Question: This pertains to:
- -
Error:
> TF270003: Failed to copy. Ensure the source directory \TFSFileStore\TFSBuild\Xxx\Yyy\_PublishedWebsites\Zzz exists and that you have the appropriate permissions.
'_PublishedWebsites' does not exist. The problem is that it isn't being created by MSBuild. Even if I were to manually create those folders, the files don't get copied there.
We just upgraded from Visual Studio 2010 to 2013.
---
After perusing the log files, it seems as though the wrong MSBuild is being used. It's using:
'''
C:\Windows\Microsoft.NET\Framework4.0.30319\MSBuild.exe
'''
when it should be using:
'''
C:\Program Files (x86)\MSBuild
.0\Binmd64\MSBuild.exe
'''
Any ideas on how to get TFS to use the correct MSBuild executable?
---
I followed <URL>:
> 1) Find all instances of the MSBuild activity. The activity is named as "Run MSBuild for Project" within the build templates as show below:
However ... the log in Diagnostic mode shows the following for Run MSBuild for Project:
'''
Initial Property Values
AdditionalVCOverrides =
CommandLineArguments = /p:SkipInvalidConfigurations=true /tv:12.0
Configuration = Release
GenerateVSPropsFile = True
LogFile =
LogFileDropLocation = \Xxx\Yyy\Zzz\logs
MaxProcesses = 1
OutDir = E:\Builds\Xxx\Binaries
Platform = Any CPU
Project = E:\Builds\Xxx\Xxx.sln
ResponseFile =
RunCodeAnalysis = AsConfigured
Targets =
TargetsNotLogged = String[] Array
ToolPath =
ToolPlatform = X86
Verbosity = Diagnostic
C:\Windows\Microsoft.NET\Framework4.0.30319\MSBuild.exe
'''
Somehow, the 'ToolPath' property that I set to:
'''
C:\Program Files (x86)\MSBuild
.0\Binmd64'''
is getting overridden and set to empty.
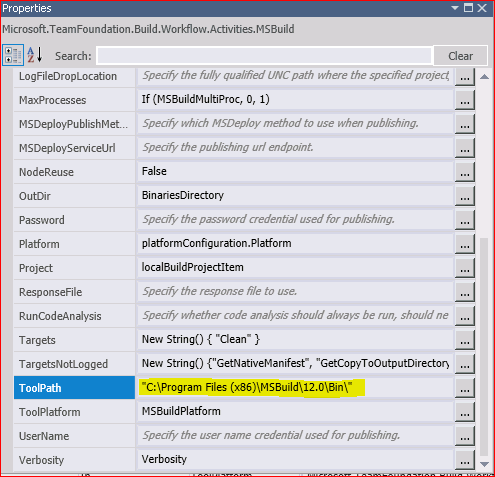
Answer: In my build definition, I ended up creating a variable which I called 'MSBuildToolPath' and set its value to 'C:\Program Files (x86)\MSBuild
.0\Bin'.
Still in my build definition, from there I found every 'Run MSBuild for Project' activity and set their 'ToolPath' property to the aforementioned 'MSBuildToolPath' variable.
That had MSBuild using the correct version.
However, my happiness didn't last long because the next issue was that couldn't locate the '*.metaproj' file.
After some research, we found that we could create an of 'MSBUILDEMITSOLUTION' and set its value to '1' to force the creation of that file.
Once that was done, we had a successful build where it created the '_PublishedWebsites\Zzz' folder and deployed to our web server ...